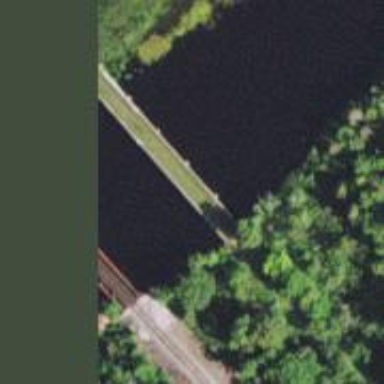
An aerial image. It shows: Path leading to bridge.